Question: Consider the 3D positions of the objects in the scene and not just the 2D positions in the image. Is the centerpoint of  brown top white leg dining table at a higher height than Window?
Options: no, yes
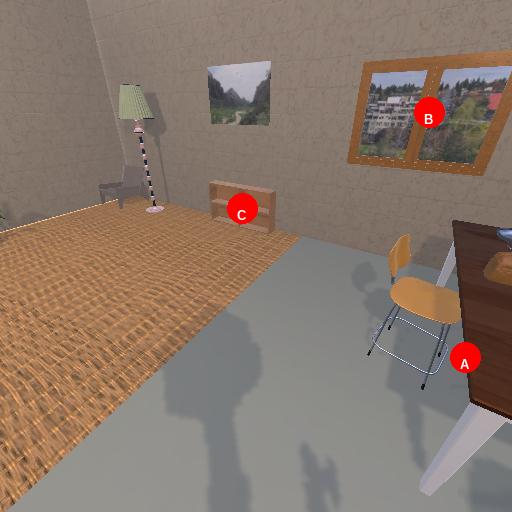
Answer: no